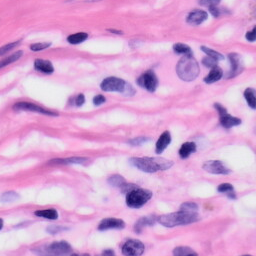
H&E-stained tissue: Skin